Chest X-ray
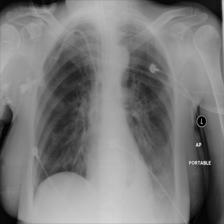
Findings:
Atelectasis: negative
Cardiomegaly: negative
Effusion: positive
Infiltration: positive
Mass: negative
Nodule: negative
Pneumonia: negative
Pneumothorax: negative
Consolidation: negative
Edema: negative
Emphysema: negative
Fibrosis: negative
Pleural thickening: negative
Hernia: negative